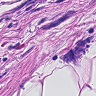
Metastatic tissue present: yes